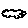
Label: cloud